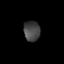
Tissue: prostate
Cell type: T cells
Senescence score: 0.3048
Nuclear area (px): 325
Mean DAPI intensity: 68.326